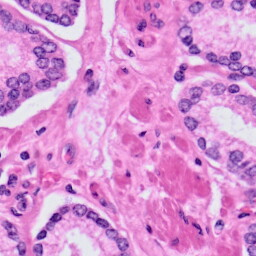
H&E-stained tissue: Prostate